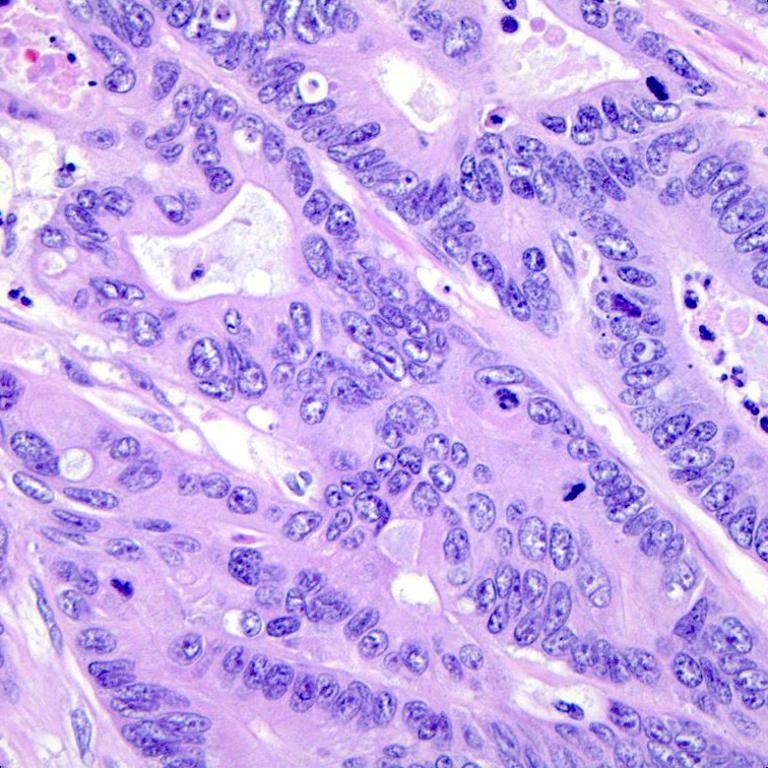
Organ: colon
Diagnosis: adenocarcinomas